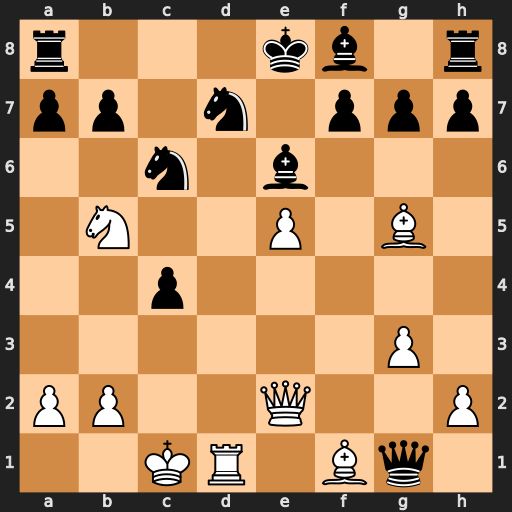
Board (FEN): r3kb1r/pp1n1ppp/2n1b3/1N2P1B1/2p5/6P1/PP2Q2P/2KR1Bq1
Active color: w
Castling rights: kq
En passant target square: -
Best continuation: Nc7#